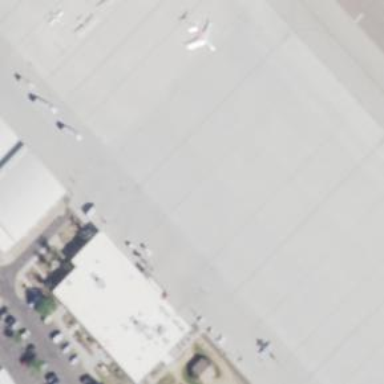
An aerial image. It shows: Terminal building at airport.